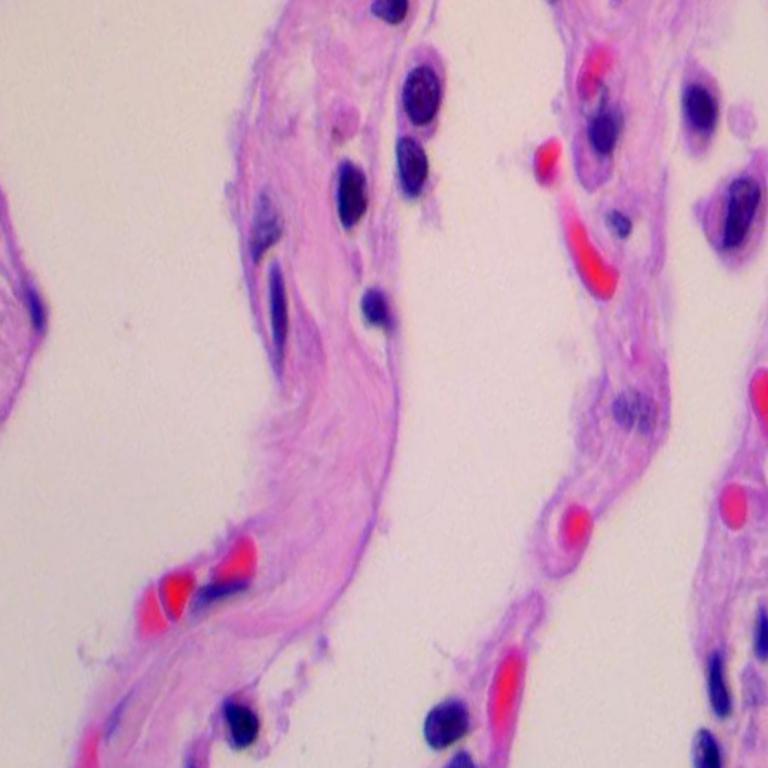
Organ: lung
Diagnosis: benign